Question: ## Background
Android M presents a new way to handle selected text (link <URL>, even from outside of your app . Text selection can be handled as such:

I know it's possible to handle the selected text from outside the app, because if I go to the web browser (or any other place that allows text selection), I can see that I can use the "API demos" app to handle the selected text.
## The problem
I can't see a lot of information about how to do it.
## The question
1. What should be added in code (and manifest) to be able to handle the selected text from outside the app ?
2. Is it possible to limit the selection to certain types of texts ? For example, offer to show the app only if the text type is a valid phone number ?
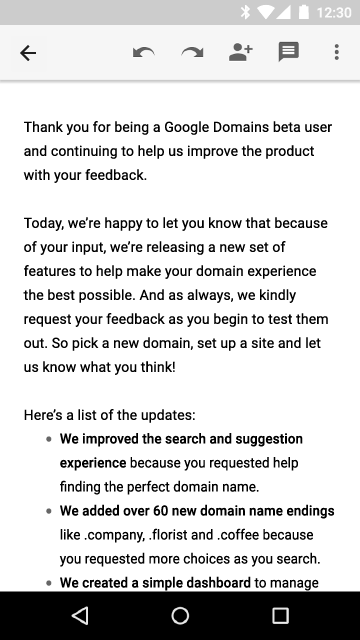
Answer: First, to clarify the question: On an M emulator, if you highlight text, you will see the new floating action mode. If you click the overflow icon, you will see "API DEMOS" show up:

Clicking that brings up an activity from the API Demos app, showing the highlighted text:

Replacing the value in the field and clicking the button puts your replacement text in as a replacement for whatever you had highlighted.
---
: The following explanation is from inspecting the API Demos code and the M Developer Preview documentation. It is very possible that this will change before M ships for realz. YMMV, unless you use the metric system, in which case YKMV.
The activity in question, that is receiving the text, supports 'ACTION_PROCESS_TEXT' as the 'Intent' action. 'EXTRA_PROCESS_TEXT' will hold some text, or 'EXTRA_PROCESS_TEXT_READONLY' will hold it if the text is read-only. The activity will be invoked via 'startActivityForResult()'. The result 'Intent' can have its own 'EXTRA_PROCESS_TEXT' value, which will be the replacement text.
So, to the specific questions:
> What should be added in code (and manifest) to be able to handle the selected text from outside the app ?
See above. Note that the API Demos activity ('ProcessText') has this '<intent-filter>':
'''
<intent-filter >
<action android:name="android.intent.action.PROCESS_TEXT"/>
<category android:name="android.intent.category.DEFAULT" />
<data android:mimeType="text/plain" />
</intent-filter>
'''
The documentation does not discuss a MIME type. I have not run any experiments to determine if the MIME type is required, and what else we might get ('text/html' for stuff that has spans?).
> Is it possible to limit the selection to certain types of texts ? For example, offer to show the app only if the text type is a valid phone number ?
That wouldn't seem to be possible given the documentation. That being said, it's certainly a reasonable idea (e.g., advertise a regex, or multiple regexes, via metadata in the manifest that the text must match).